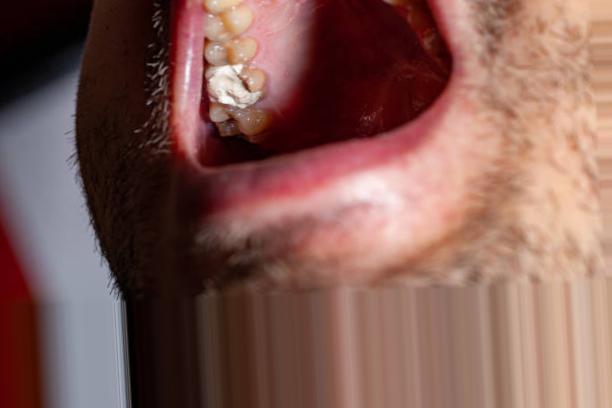
Condition: Caries